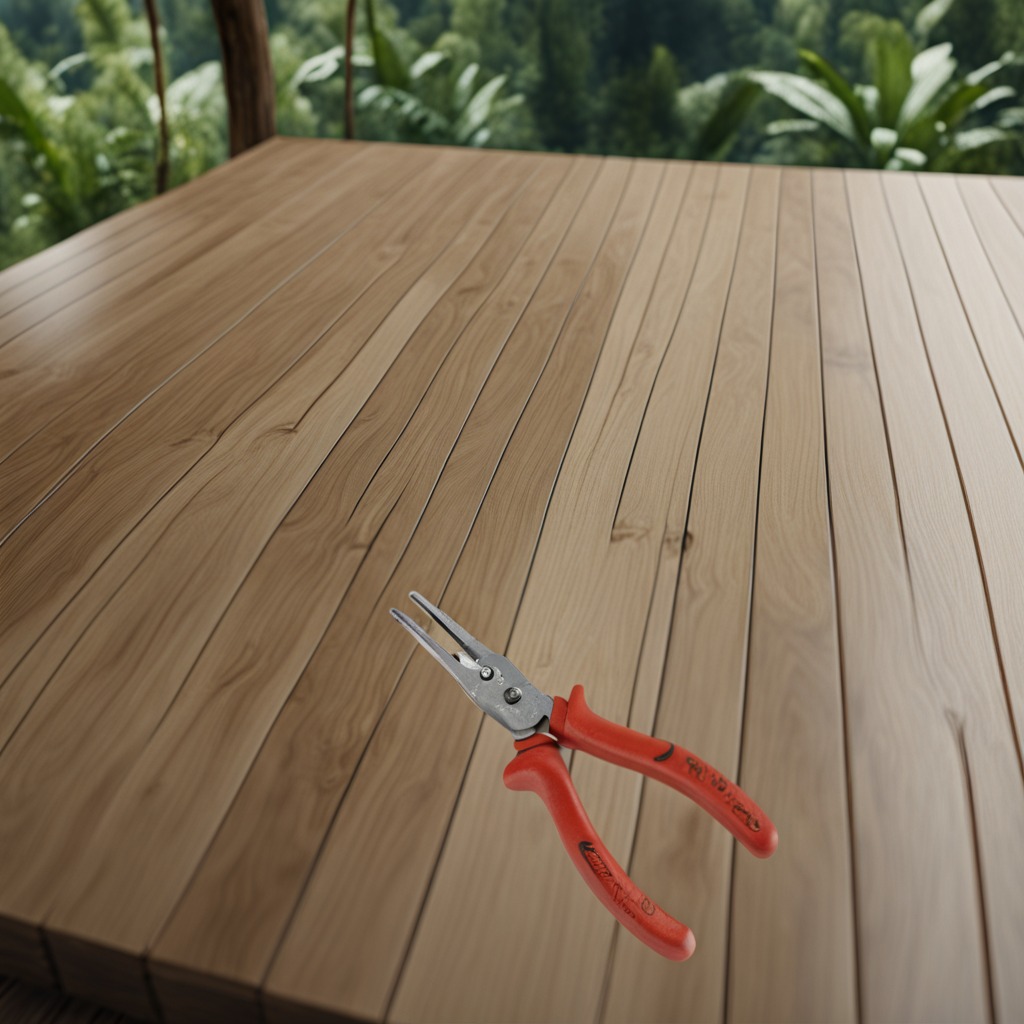
A plier is lying on a wooden table.